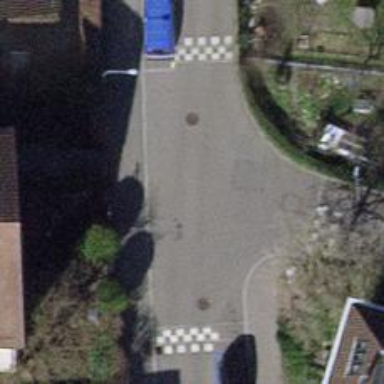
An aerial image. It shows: Traffic calming table.